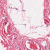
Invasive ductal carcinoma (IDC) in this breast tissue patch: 0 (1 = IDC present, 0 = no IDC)